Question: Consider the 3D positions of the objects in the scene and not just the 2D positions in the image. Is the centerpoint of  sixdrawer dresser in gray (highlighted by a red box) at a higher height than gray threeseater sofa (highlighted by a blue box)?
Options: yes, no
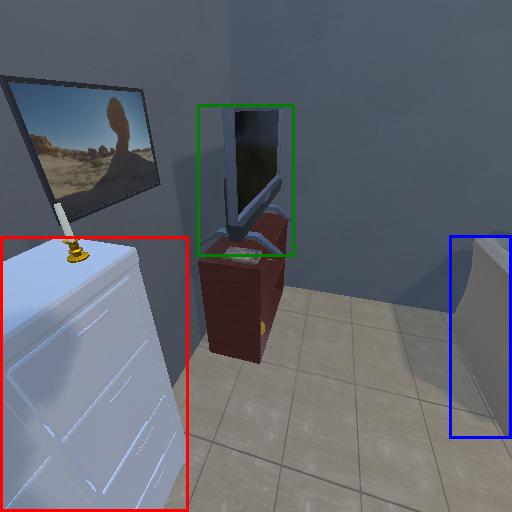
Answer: yes